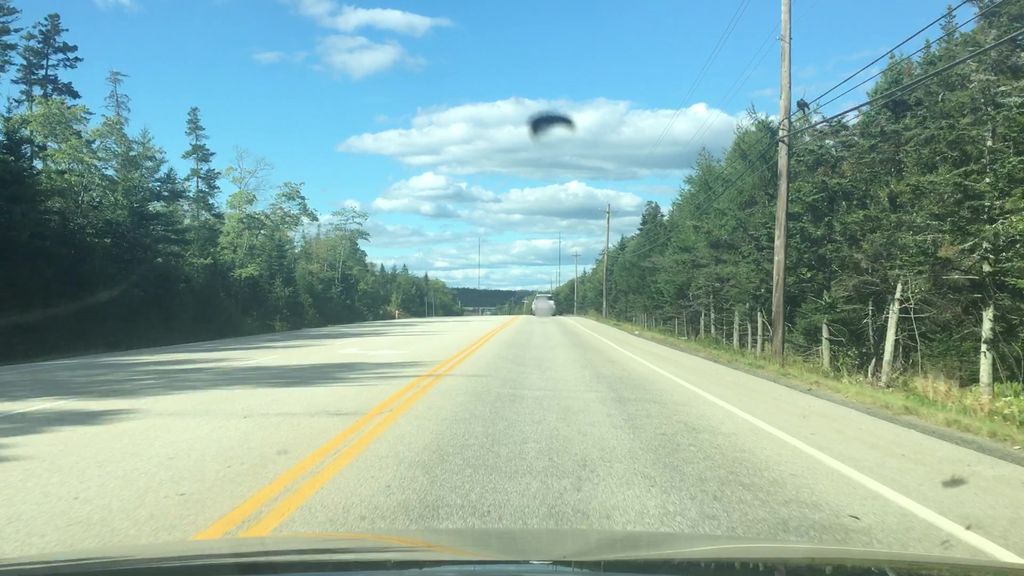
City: halifax